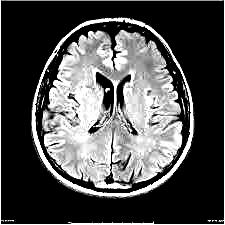
Label: notumor